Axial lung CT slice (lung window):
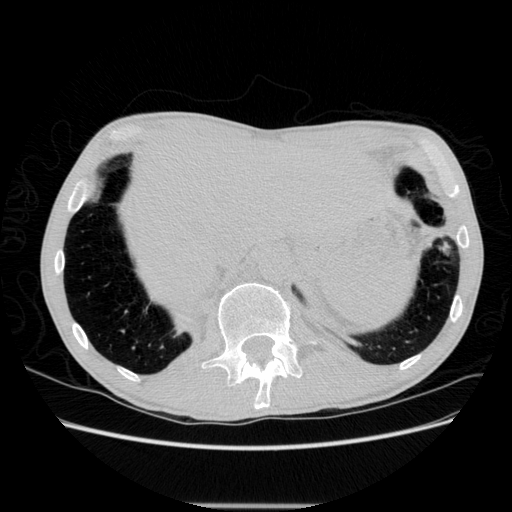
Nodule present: no